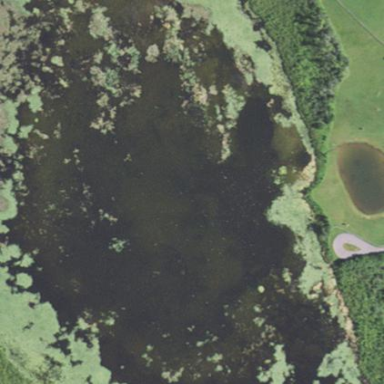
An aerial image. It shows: Lake with natural water.